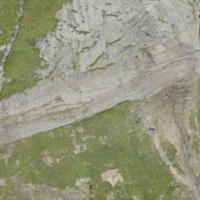
EUNIS habitat code: 25
Species observed at this site:
Hedysarum hedysaroides